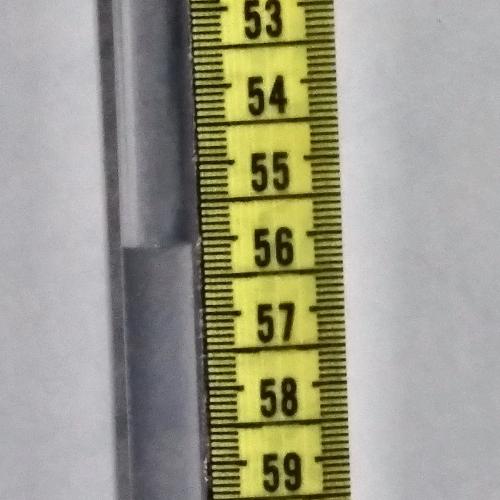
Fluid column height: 56.1 cm